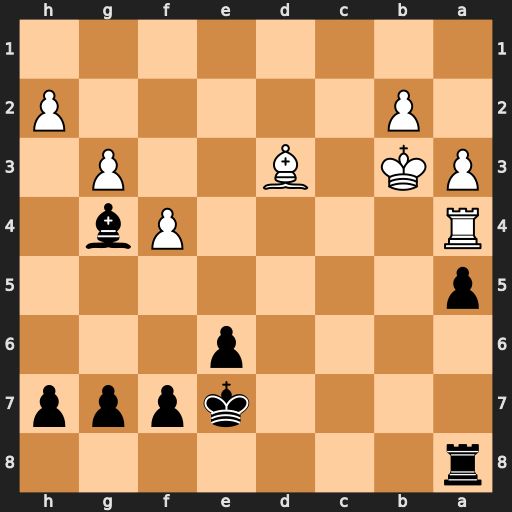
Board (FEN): r7/4kppp/4p3/p7/R4Pb1/PK1B2P1/1P5P/8
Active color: b
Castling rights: -
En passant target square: -
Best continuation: Bd1+ Bc2 Rb8+ Kc3 Rc8+